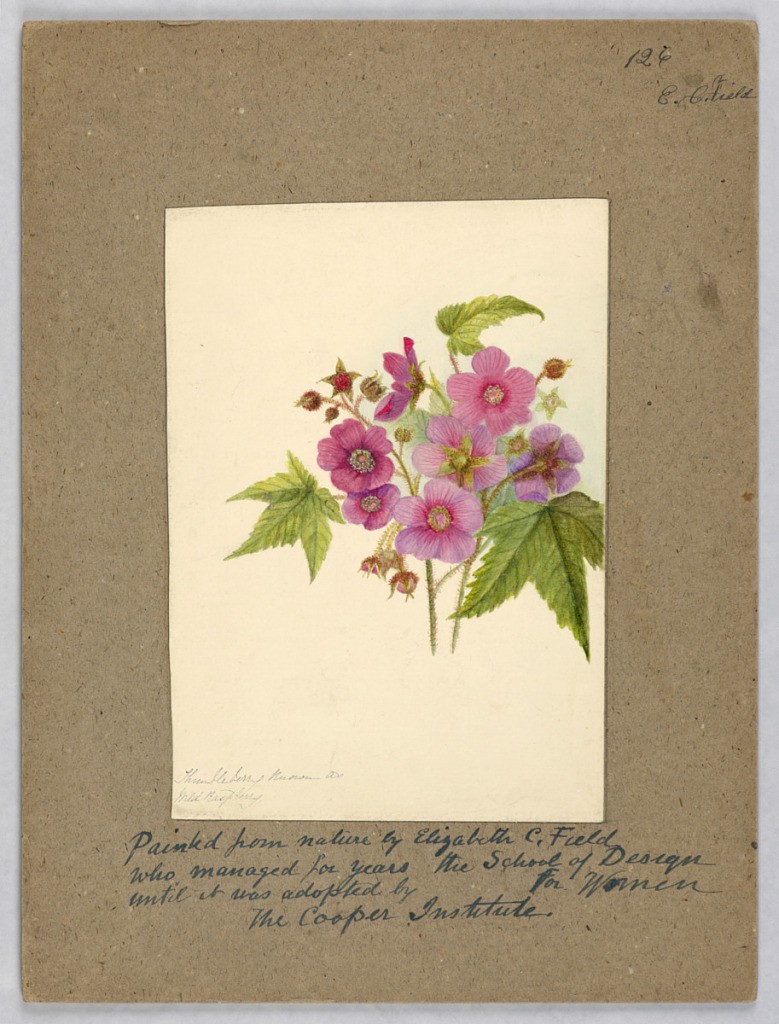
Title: Thimbleberry
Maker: Elizabeth C. Field
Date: ca. 1860
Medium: Pencil and watercolor on paper (mounted)
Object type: Drawing
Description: Vertical rectangle. Pink blossoms and green serrated, star-shaped leaves.